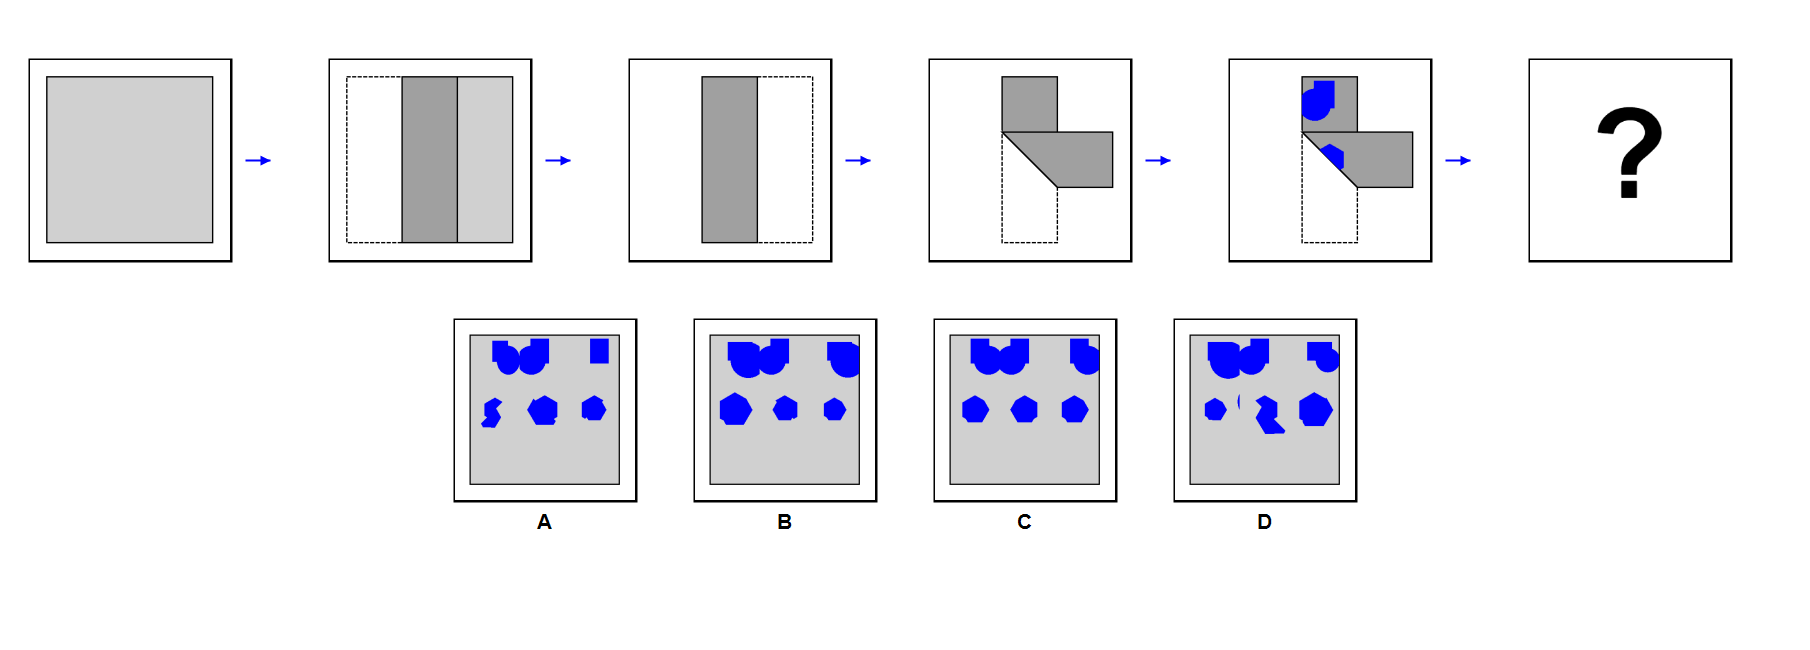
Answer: C